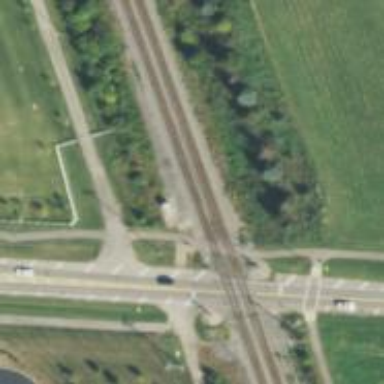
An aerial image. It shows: Railway crossing.